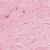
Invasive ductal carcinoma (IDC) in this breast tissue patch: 1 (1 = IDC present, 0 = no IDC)